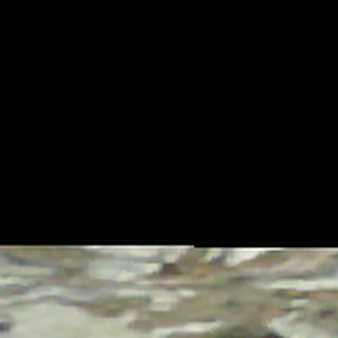
Label: other